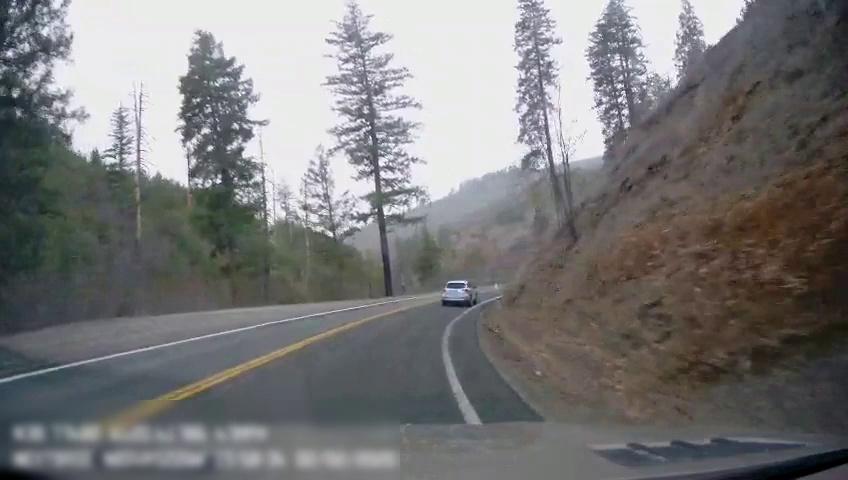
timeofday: Day
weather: Cloudy
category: Drivable Space
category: Vehicles | Car
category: Lanes | Current Lane
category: Lanes | Current Lane
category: Lanes | Opposite Lane